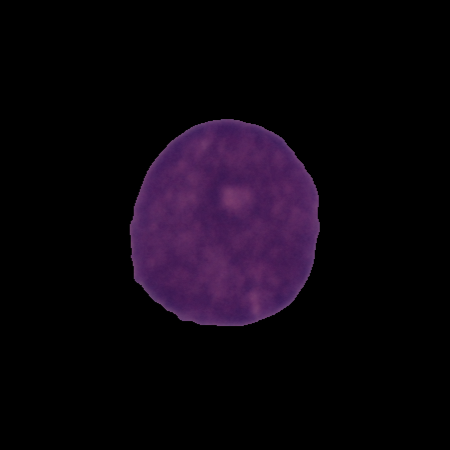
Label: cancer